You are looking at a signal-to-image encoding: consecutive vibration samples arranged as the rows of a grayscale square. Diagnose the bearing from this image, choosing from: normal, inner_race, outer_race, ball.
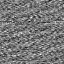
Answer: normal